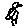
Label: bird